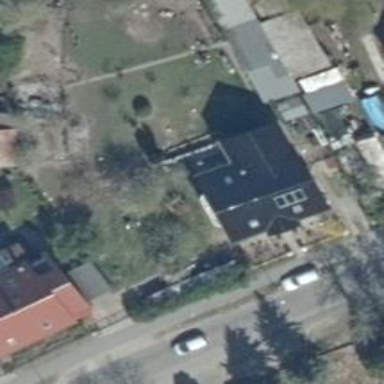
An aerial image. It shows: Detached building.